Question: If ISO-8859-1 then (HTML Text: GOOD, MySQL Data: BAD)
if UTF-8 then (HTML Text: BAD, MySQL Data: GOOD)
What can I do to solve it?

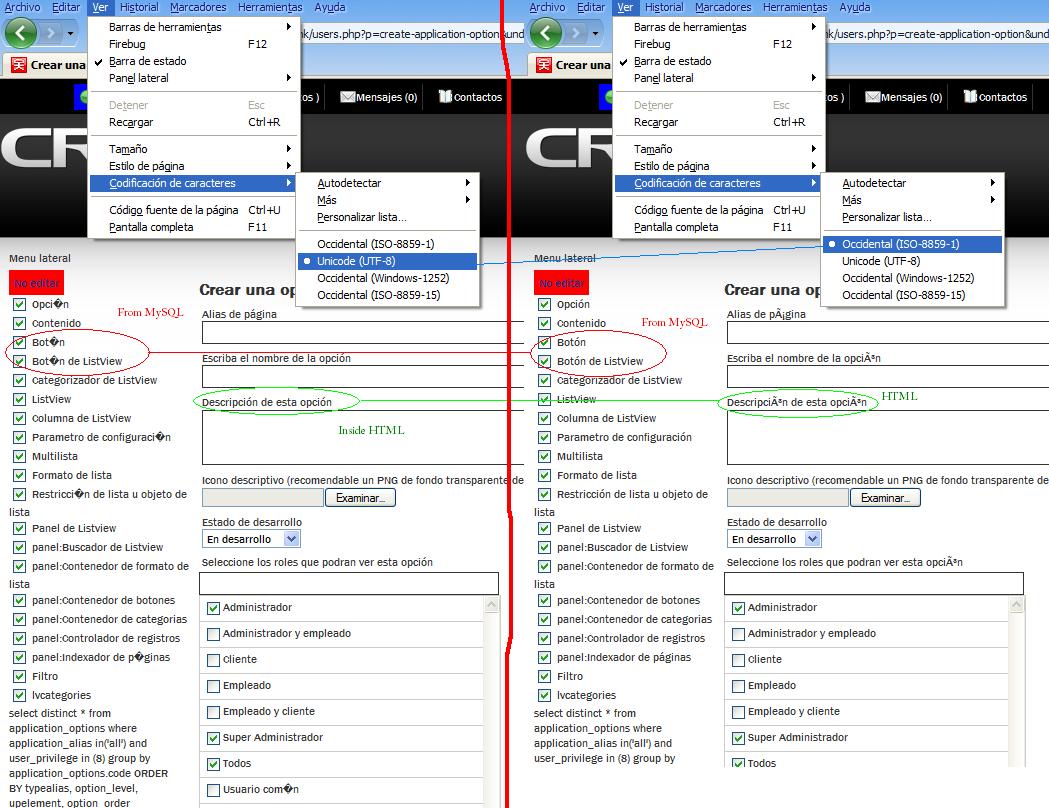
Answer: You need to get the encoding of your HTML page and that of the database data in sync.
UTF-8 is probably the best way to go. If you save your HTML page as UTF-8 (there should be a setting in your editor/IDE) things should work fine.
Make sure your page sends the correct 'content-type' as well.